Interaction volume radius: 5 \u00c5
Interaction volume height: 10 \u00c5
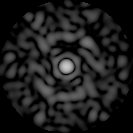
Disorder parameter: 0.8346